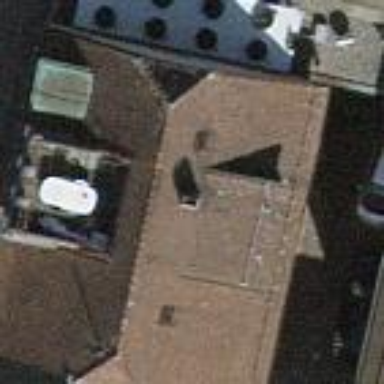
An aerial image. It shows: Building with apartments featuring unique double saltbox roof shape.